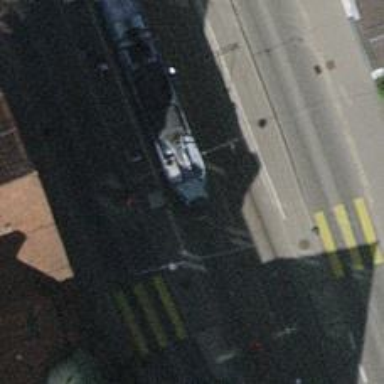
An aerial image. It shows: Tram stop with public transport connection.